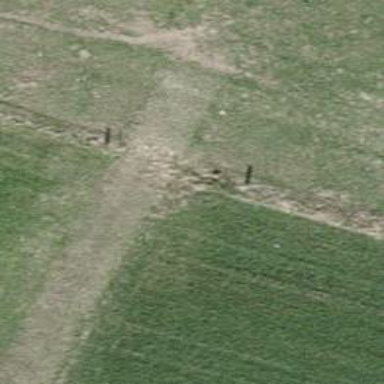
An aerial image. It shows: Track with very rough surface.